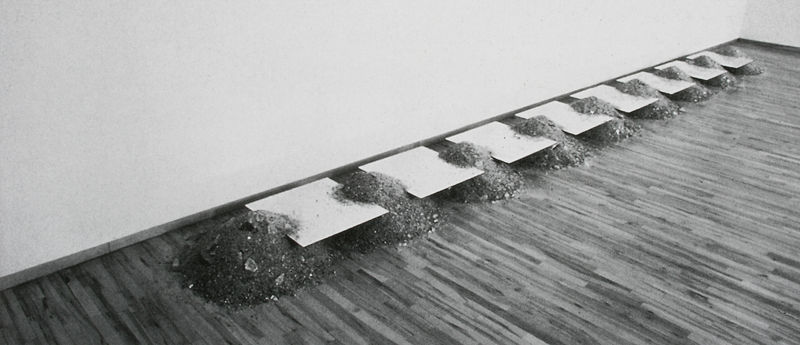
Titel: Eight Part Piece (Cayuga Salt Mine Projekt)
Künstler: Robert Smithson
Institution: Im Besitz des Künstlers
Schlagwörter: blätter, weiß, sand, grau, holz, schwarz, weg, wand, stein, steine, erde, hügel, natur, boden, blatt, kontrast, papier, ecke, fußboden, parkett, moderne, abstrakt, berge, modern, geröll, kies, schutt, holzboden, metall, platte, foto, fotografie, rechteck, minimalismus, haufen, karton, quadrate, putz, platten, museum, laib, asche, leisten, installation, beuys, acht, neun, erdhaufen, fotorafie, fußbodenleiste, erhebungen, bodenleiste, wolfgang, plattenweg, rauminstallation, museumsraum, anhäufung, beuyss, häufchen, häufen, wandreflektionen, wolfgang laib